Interaction volume radius: 10 \u00c5
Interaction volume height: 15 \u00c5
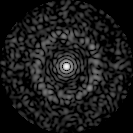
Disorder parameter: 0.8351